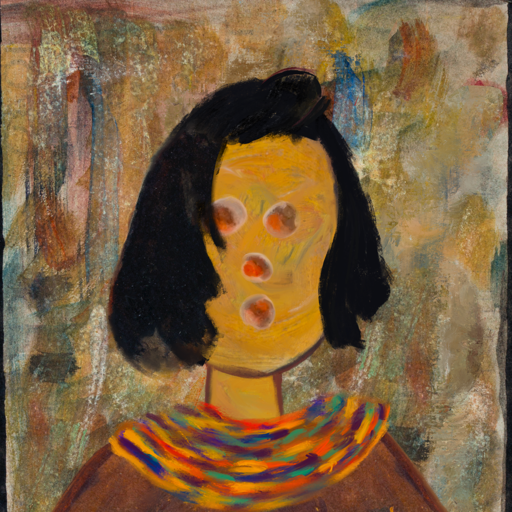
Background: Pipe, Head And Neck Front: After_Raid, Face Front: Rupkatha, Bust: Comrade, Hair Front: Mosgoul, Head Accessory: Blank, Second Necklace: An_Impression_2, Necklace: Blank, Baby: Blank